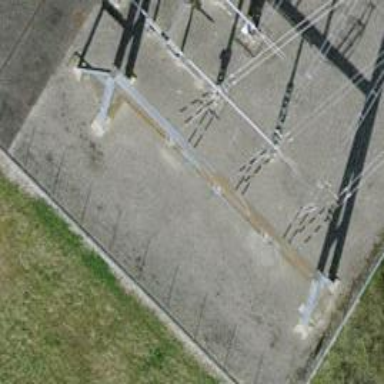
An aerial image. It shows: Insulator used in power equipment.